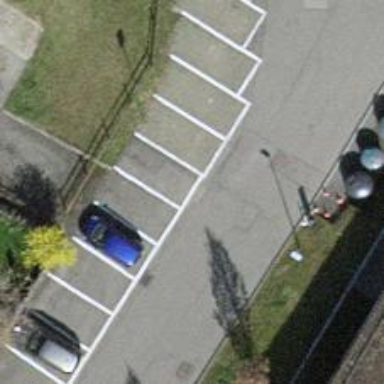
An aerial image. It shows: Parking area.